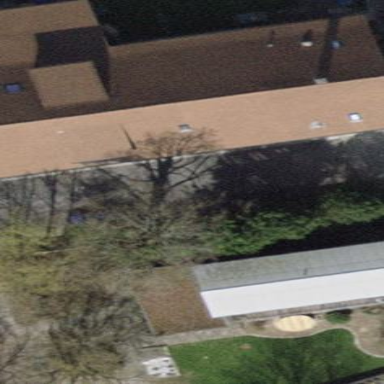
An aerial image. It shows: Office building with gabled roof.